【题型】填空题　【知识点】平面几何　【难度】easy
如图, 在平行四边形 $ABCD$ 中, 点 $E$ 在边 $AD$ 上, 联结 $BE$, 交对角线 $AC$ 于点 $F$, 如果 $\dfrac{S_{\triangle AEF}}{S_{\triangle BFC}} = \dfrac{1}{9}$, $AD = 15$, 那么 $AE = $\_\_\_\_\_\_

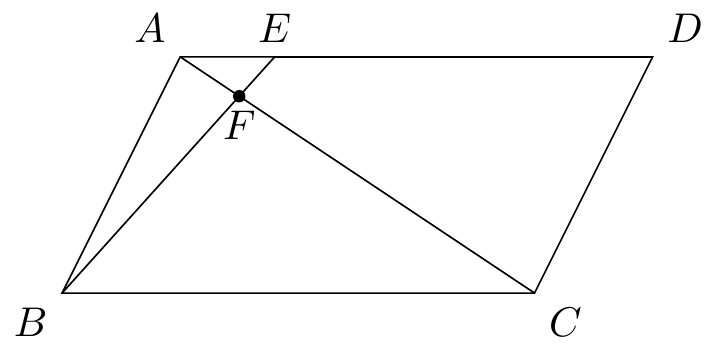
【解答】
解：$\because$ 四边形 $ABCD$ 是平行四边形

$\therefore AD // BC, BC = AD = 15$

$\triangle AEF \sim \triangle CBF$

$\dfrac{S_{\triangle AEF}}{S_{\triangle BFC}} = \left( \dfrac{AE}{BC} \right)^2 = \dfrac{1}{9}$

$\dfrac{AE}{BC} = \dfrac{1}{3}$

即 $AE = \dfrac{1}{3} BC = 5$

故答案为：5